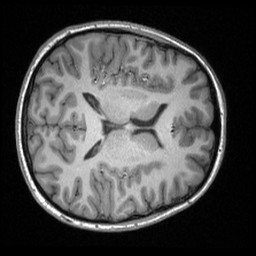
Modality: T1w
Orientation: axial
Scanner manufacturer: siemens
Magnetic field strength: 3 T
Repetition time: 2.3 s
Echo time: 0.00308 s